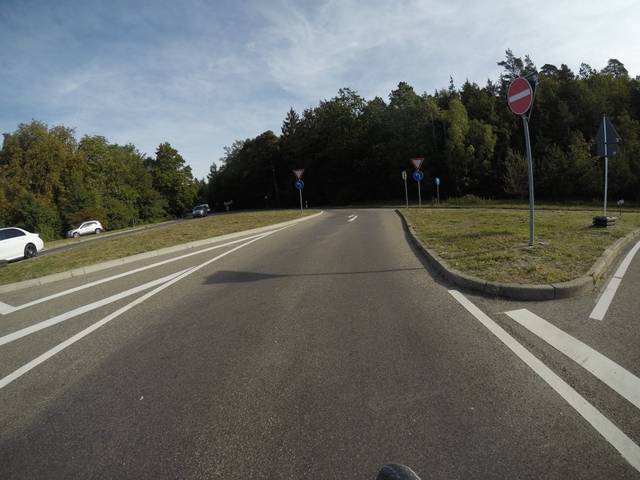
Region: Germany
Coordinates: 48.779, 9.09